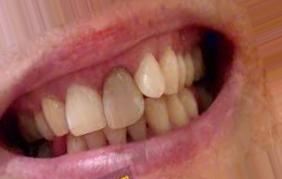
Condition: Tooth Discoloration